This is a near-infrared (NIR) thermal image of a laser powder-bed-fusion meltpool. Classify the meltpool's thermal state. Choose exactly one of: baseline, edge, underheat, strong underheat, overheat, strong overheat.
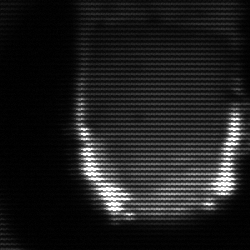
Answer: baseline